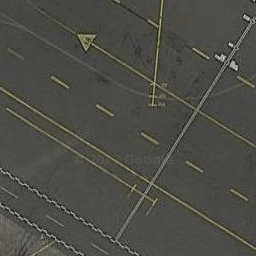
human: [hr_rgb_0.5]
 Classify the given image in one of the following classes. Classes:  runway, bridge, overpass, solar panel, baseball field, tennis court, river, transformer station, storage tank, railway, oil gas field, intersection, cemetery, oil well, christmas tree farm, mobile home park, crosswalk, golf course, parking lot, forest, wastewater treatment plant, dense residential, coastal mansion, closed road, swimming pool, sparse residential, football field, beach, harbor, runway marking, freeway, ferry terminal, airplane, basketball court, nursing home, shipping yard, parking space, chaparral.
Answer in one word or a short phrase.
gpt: runway marking